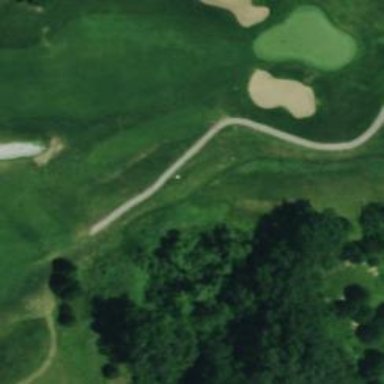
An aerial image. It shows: Golf fairway surrounded by grass.